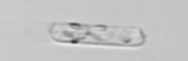
Label: Dactyliosolen_fragilissimus